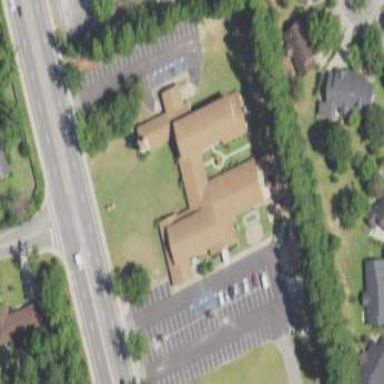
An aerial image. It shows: Building serving as place of worship.